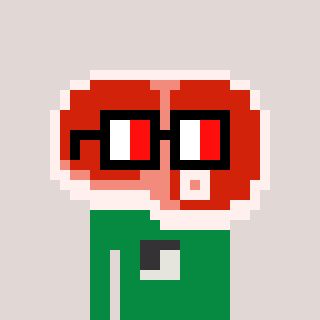
a pixel art character with square glasses with black frames and red eyes, a steak-shaped head and a green-colored body on a warm background